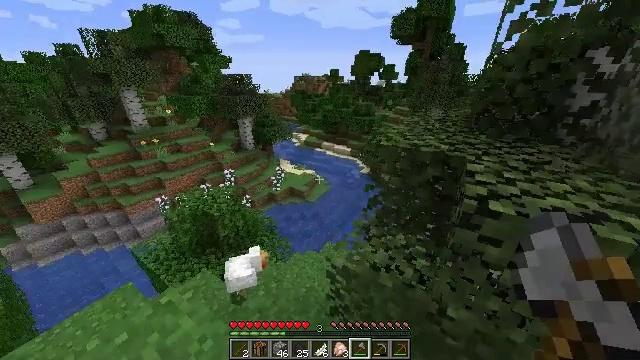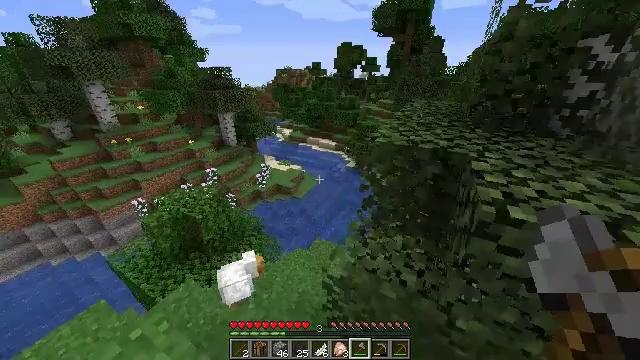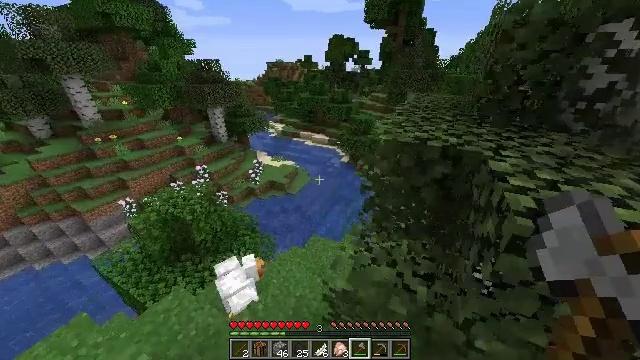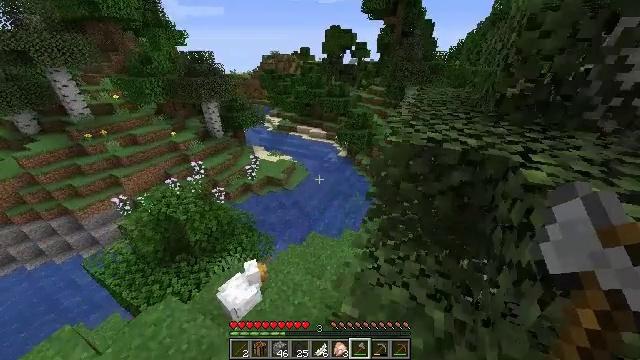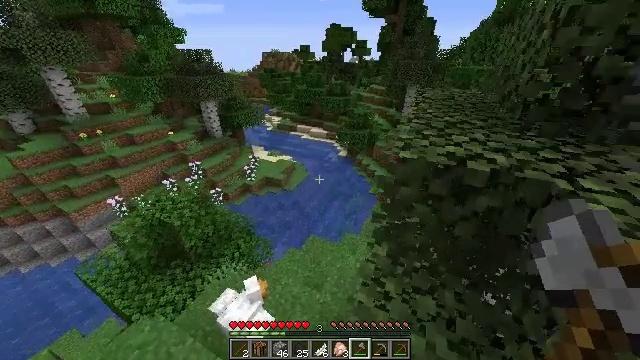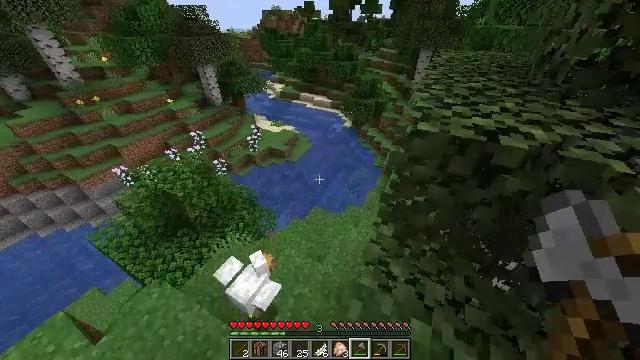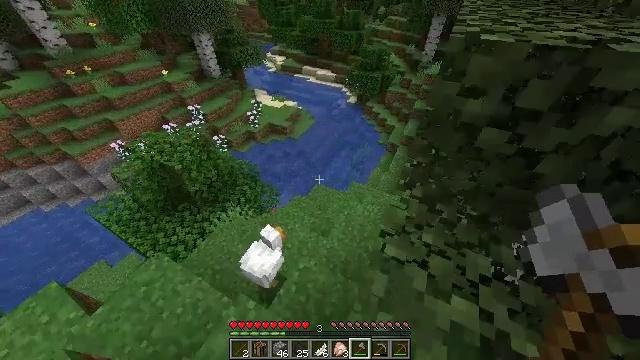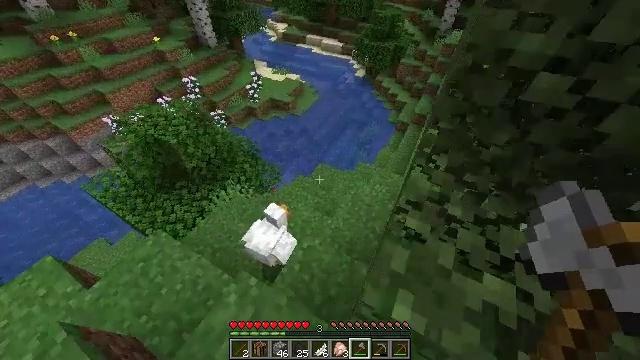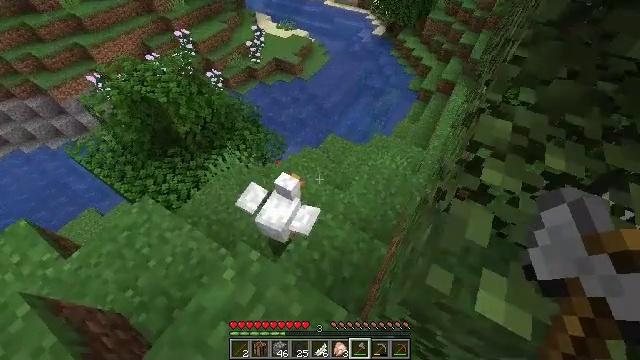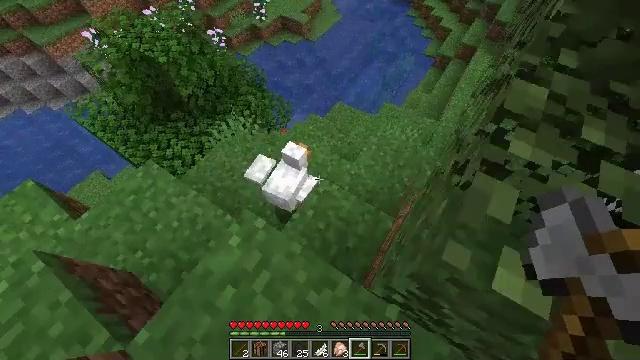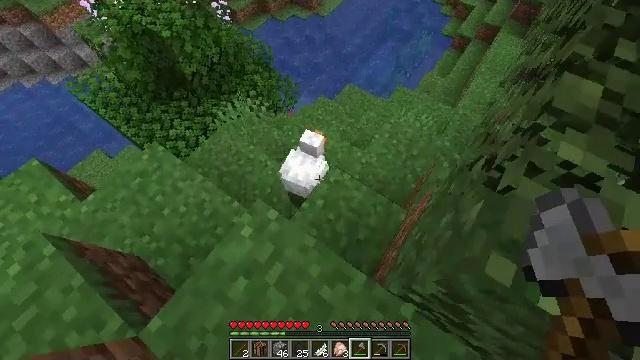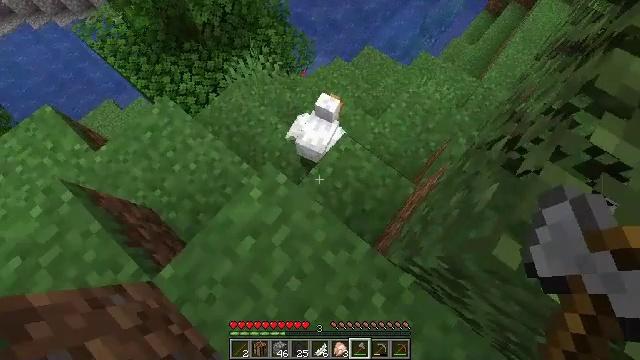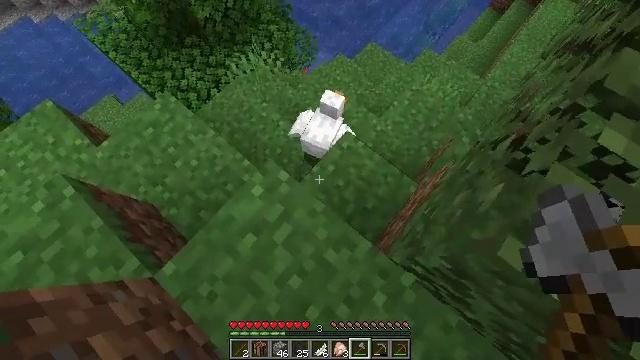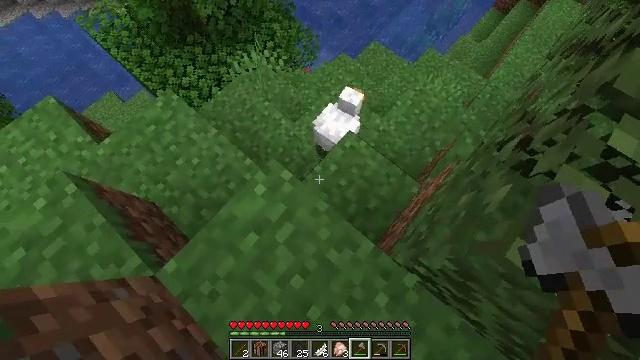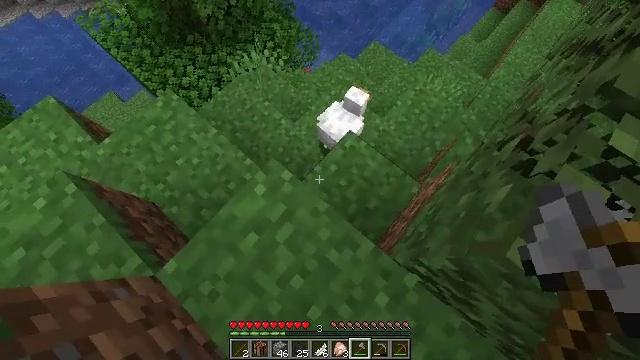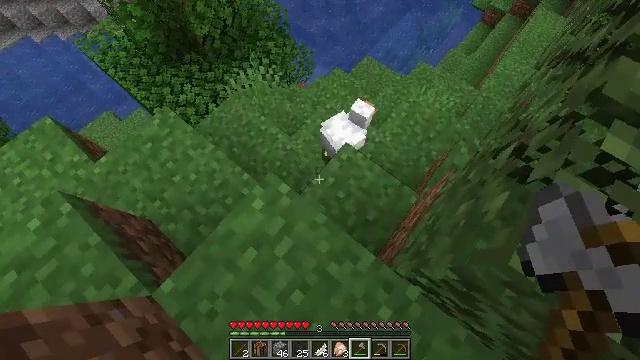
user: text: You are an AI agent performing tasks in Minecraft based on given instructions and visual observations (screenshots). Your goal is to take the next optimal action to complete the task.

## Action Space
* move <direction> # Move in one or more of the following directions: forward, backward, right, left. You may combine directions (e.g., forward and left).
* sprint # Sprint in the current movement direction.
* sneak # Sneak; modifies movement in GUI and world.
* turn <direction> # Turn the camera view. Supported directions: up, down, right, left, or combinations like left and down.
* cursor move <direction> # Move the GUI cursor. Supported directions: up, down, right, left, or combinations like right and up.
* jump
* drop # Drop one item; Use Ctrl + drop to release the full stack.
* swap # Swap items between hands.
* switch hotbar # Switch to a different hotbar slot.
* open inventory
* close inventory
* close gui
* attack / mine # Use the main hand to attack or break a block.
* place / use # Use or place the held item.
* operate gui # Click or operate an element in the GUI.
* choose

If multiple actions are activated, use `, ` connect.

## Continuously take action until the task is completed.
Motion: motion action
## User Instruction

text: Kill mobs.
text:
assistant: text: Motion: move forward, turn right and down
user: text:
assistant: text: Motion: move forward, turn right and down
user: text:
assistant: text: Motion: move forward, turn down
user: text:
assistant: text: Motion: move forward
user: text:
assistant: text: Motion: move forward, turn left and down
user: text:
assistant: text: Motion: move forward, turn down
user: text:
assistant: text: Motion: move forward, turn left and down
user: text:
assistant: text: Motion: turn left and down
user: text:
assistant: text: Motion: turn left and down
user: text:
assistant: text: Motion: turn left and down
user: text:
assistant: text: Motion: turn left and down
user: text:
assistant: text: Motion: no_op
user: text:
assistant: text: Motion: no_op
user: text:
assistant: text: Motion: no_op
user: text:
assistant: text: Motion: turn right and up
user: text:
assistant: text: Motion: no_op
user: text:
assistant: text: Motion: no_op
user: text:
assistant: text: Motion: turn right and up
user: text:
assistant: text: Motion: move forward, turn right and up
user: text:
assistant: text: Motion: move forward, turn up
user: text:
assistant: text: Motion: move forward, turn right and up
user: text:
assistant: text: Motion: move forward, turn right
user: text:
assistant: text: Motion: move forward, turn right and up
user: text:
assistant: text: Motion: move forward, turn right
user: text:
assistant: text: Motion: move forward, turn right
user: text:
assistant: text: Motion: move forward, turn right
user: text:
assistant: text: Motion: move forward, turn right
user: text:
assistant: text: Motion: move forward, turn right
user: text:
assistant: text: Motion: move forward, turn right
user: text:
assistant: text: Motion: move forward, turn right